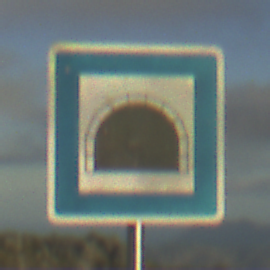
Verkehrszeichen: Tunnel
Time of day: SunriseSunset
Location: Outdoor (Nature)
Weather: PartlyCloudy
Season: NotSpecified
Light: Natural